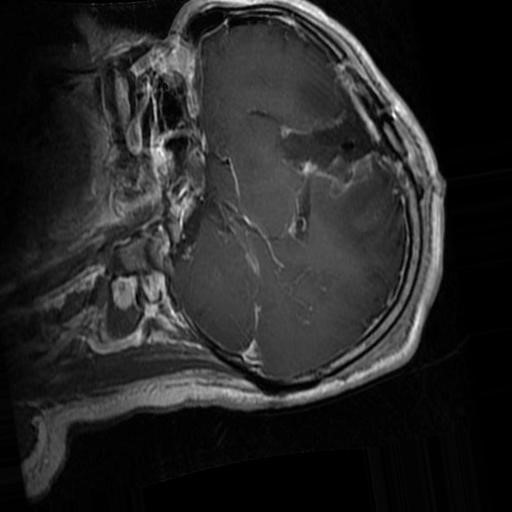
Label: brain_glioma